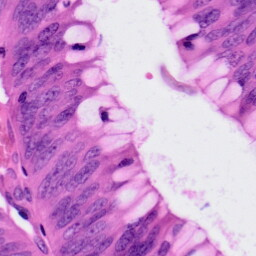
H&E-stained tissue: Colon